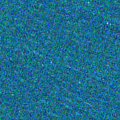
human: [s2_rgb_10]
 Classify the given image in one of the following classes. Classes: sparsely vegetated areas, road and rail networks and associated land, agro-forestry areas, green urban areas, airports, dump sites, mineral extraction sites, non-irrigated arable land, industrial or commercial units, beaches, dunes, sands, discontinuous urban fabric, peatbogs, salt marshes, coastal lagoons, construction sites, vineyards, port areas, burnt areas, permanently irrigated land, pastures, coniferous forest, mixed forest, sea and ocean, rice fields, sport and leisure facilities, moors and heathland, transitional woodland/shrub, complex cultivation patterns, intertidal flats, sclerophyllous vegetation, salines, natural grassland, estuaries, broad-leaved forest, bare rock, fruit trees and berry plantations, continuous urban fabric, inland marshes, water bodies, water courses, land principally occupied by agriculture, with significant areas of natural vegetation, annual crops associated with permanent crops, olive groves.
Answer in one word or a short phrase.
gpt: sea and ocean